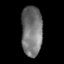
Tissue: skin
Cell type: Epithelial cells
Senescence score: 0.2788
Nuclear area (px): 1029
Mean DAPI intensity: 115.562